Field crop: maize
Growth stage: 2
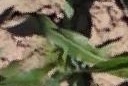
Species: maize